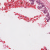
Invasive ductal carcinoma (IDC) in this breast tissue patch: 0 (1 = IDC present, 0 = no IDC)